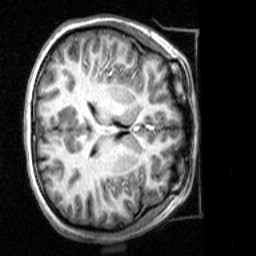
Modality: T1w
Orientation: axial
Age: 21
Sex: female